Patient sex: M
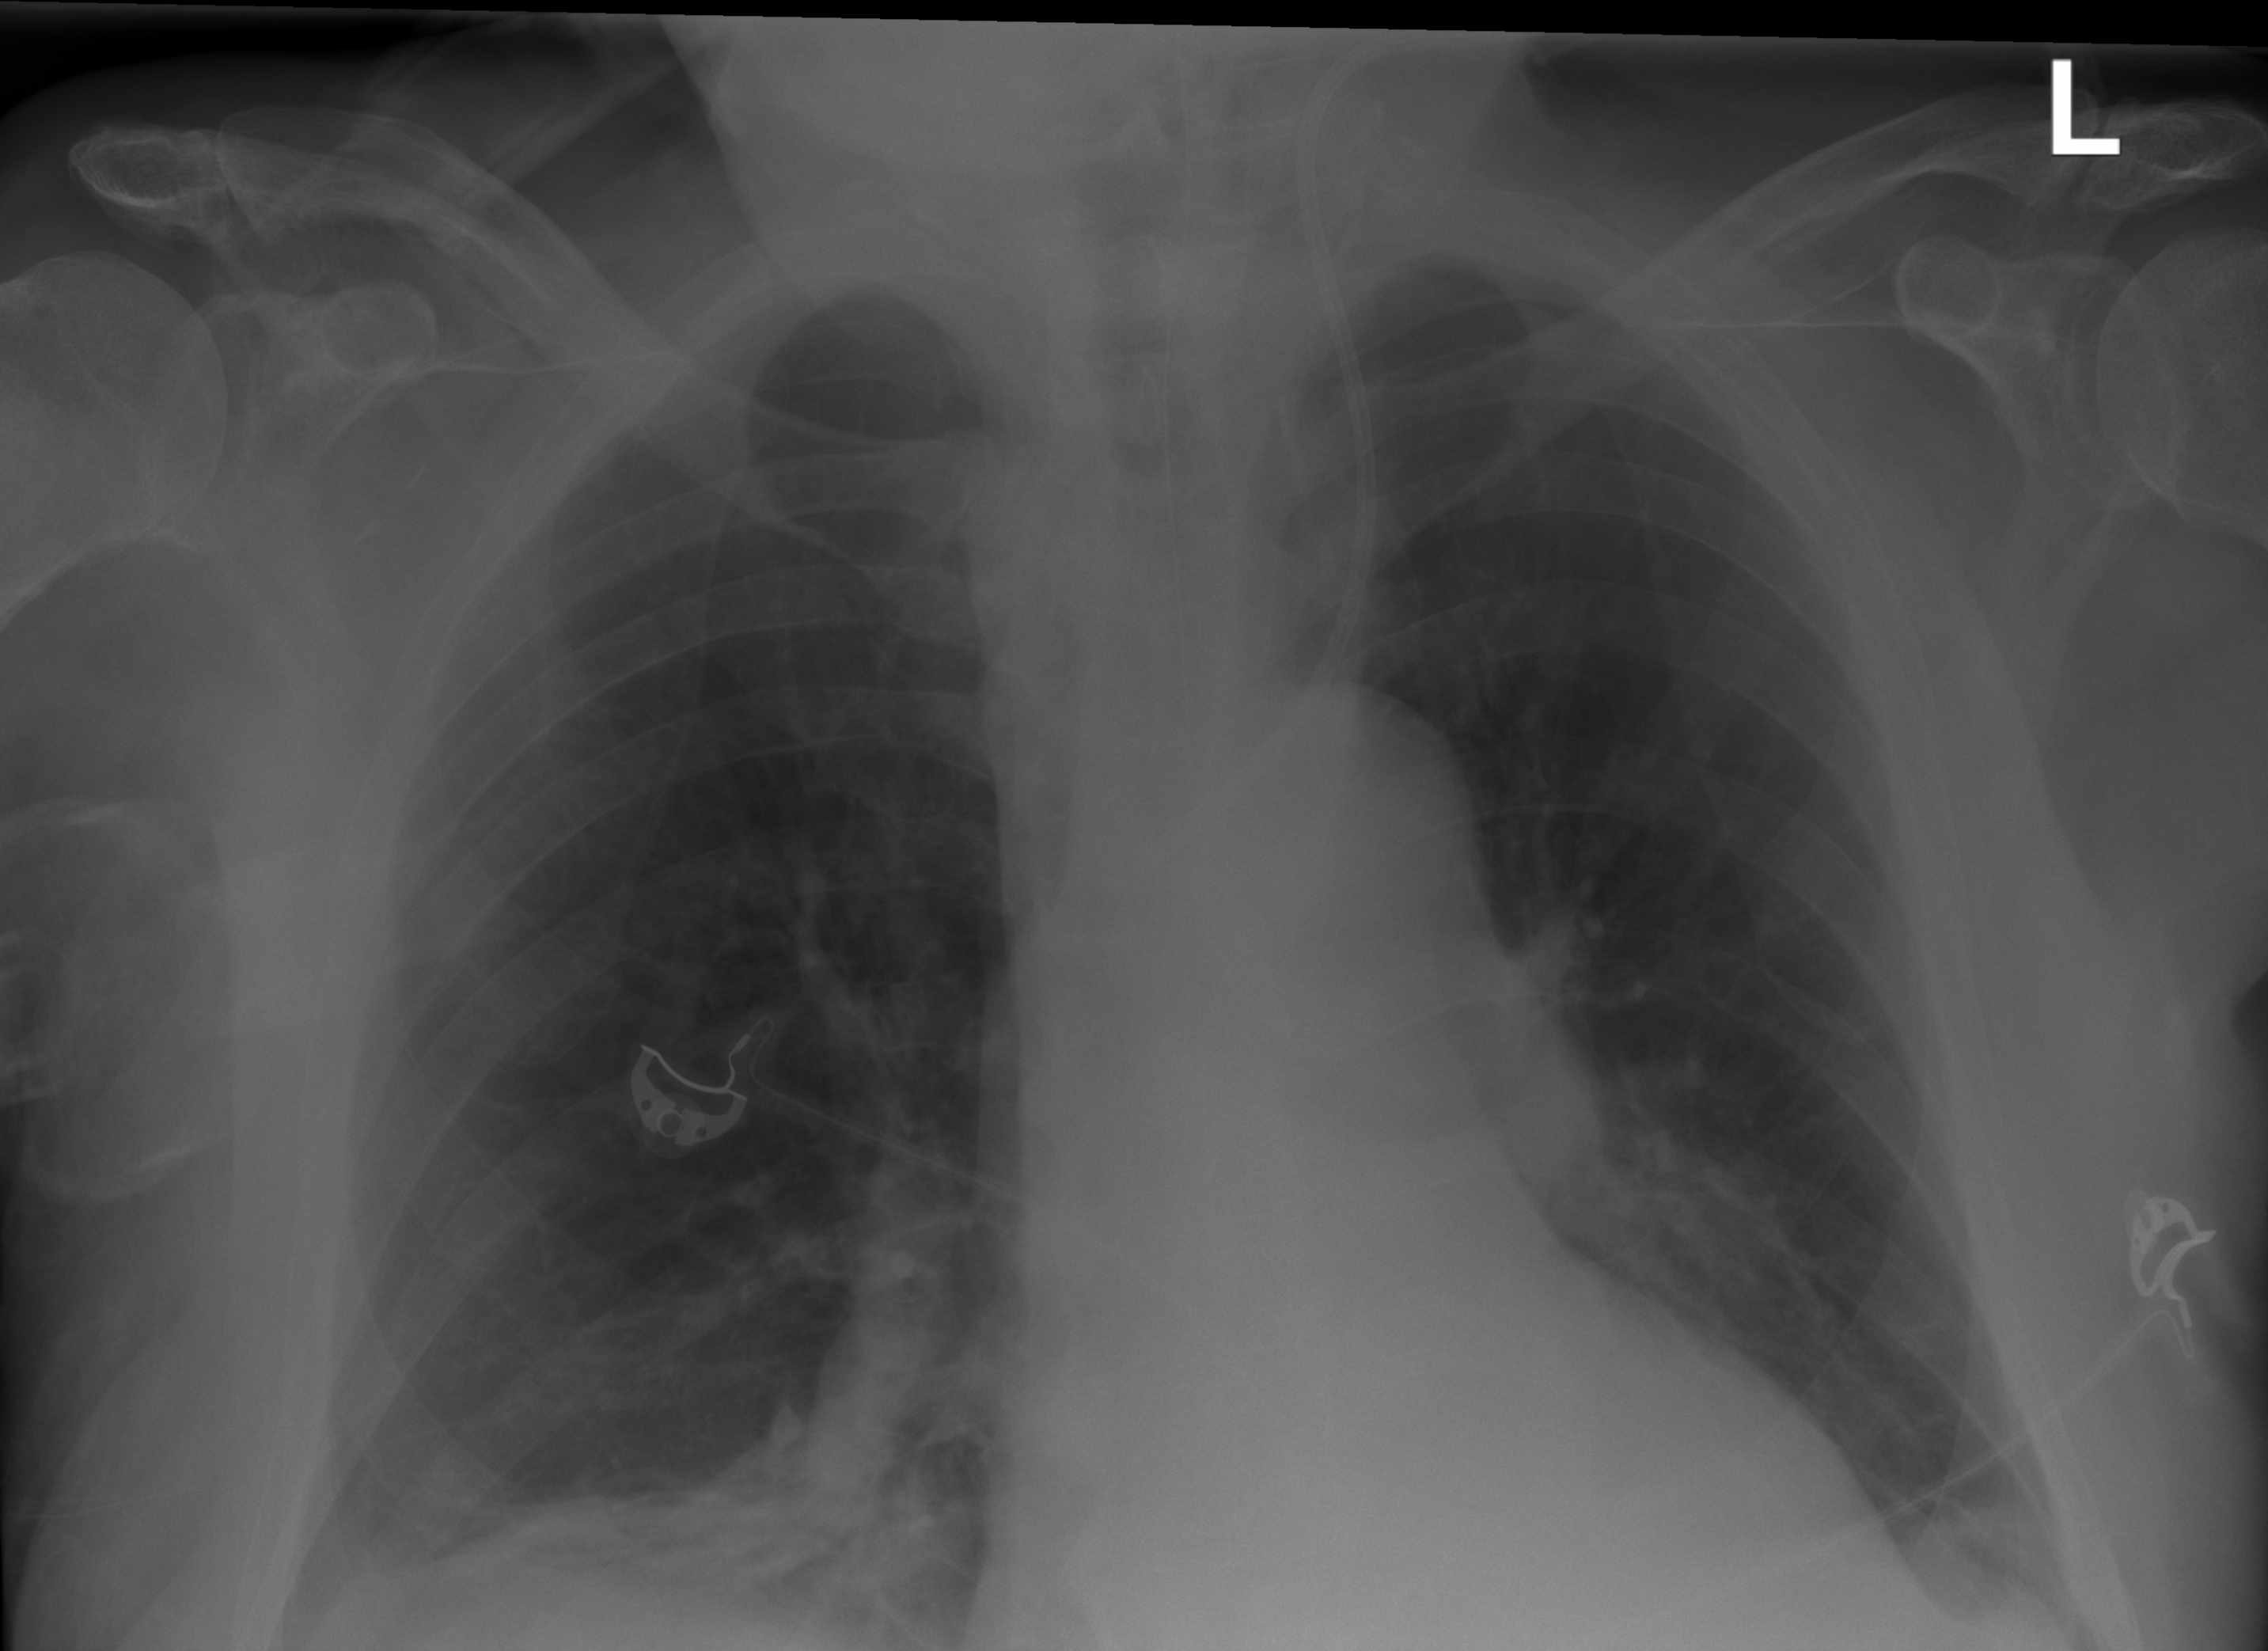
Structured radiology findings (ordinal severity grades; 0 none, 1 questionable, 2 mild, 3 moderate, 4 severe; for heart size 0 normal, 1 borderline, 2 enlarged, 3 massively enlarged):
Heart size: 1
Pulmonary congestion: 0
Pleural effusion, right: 0
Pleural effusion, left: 2
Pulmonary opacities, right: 0
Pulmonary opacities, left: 0
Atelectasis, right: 2
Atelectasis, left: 2